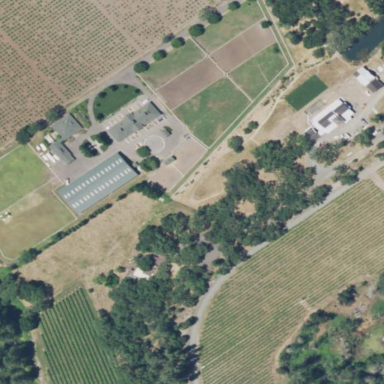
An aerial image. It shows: Vineyard where grapes are grown.